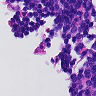
Metastatic tissue present: no